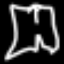
Label: pants